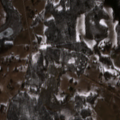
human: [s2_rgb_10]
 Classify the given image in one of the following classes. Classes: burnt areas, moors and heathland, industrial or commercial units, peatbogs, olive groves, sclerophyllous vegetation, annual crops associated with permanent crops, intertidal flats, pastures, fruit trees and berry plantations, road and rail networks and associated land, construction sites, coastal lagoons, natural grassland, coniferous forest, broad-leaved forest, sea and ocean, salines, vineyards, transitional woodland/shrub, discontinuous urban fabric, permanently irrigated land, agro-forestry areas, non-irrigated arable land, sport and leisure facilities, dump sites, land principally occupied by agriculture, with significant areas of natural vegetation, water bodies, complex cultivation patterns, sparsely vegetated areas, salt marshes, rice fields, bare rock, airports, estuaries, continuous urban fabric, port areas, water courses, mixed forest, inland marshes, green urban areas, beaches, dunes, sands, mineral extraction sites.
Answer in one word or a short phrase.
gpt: non-irrigated arable land, pastures, complex cultivation patterns, land principally occupied by agriculture, with significant areas of natural vegetation, broad-leaved forest, mixed forest